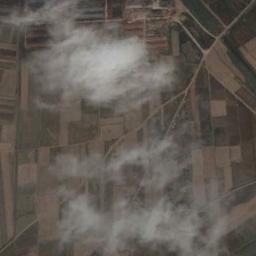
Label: cloud